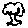
Label: tree